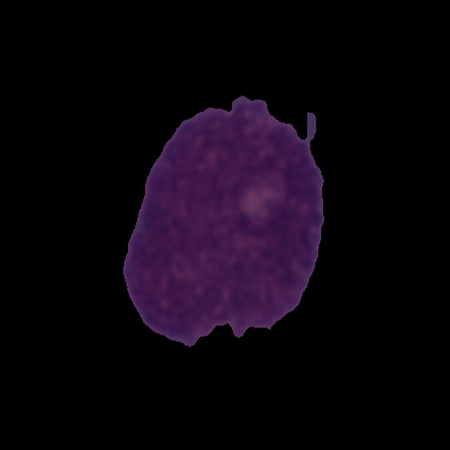
Label: cancer